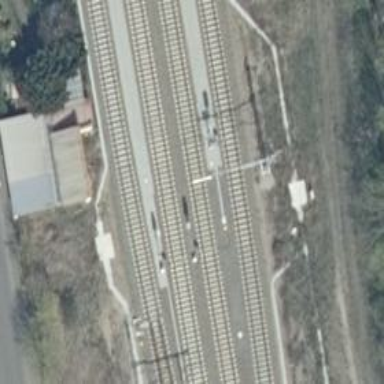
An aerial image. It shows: Railway signal with block marker train protection type.